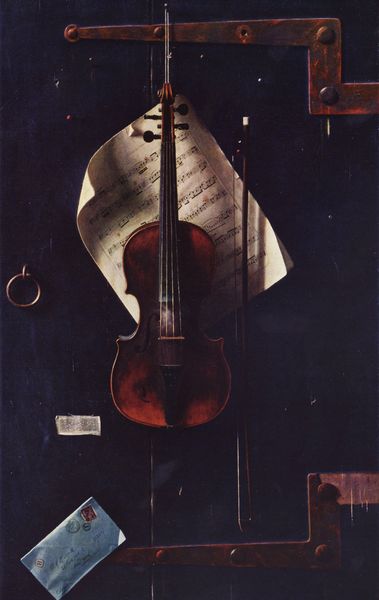
Titel: Die alte Violine
Künstler: William Michael Harnett
Standort: Cincinnati (Ohio)
Institution: Collection Ch. Williams
Schlagwörter: blau, dunkel, schatten, weiß, ocker, braun, hell, holz, licht, schwarz, tür, rot, beige, wand, barock, holland, niederlande, blatt, musik, stilleben, stillleben, ton, schrift, papier, ecke, bogen, noten, linien, latten, material, spielen, glanz, lesen, musizieren, notenblatt, notenblätter, bretter, holzrahmen, nagel, nägel, nieten, ring, assemblage, collage, tor, rechtecke, griff, schild, zettel, plastisch, text, stempel, umschlag, flecken, geige, saite, violine, brief, briefmarke, briefumschlag, scharnier, picasso, saiten, beschlag, knick, beschläge, öffnen, trompe l'eil, post, klang, adresse, riss, bleu, rost, borgen, rechte winkel, braque, platik, klopfer, marke, augentäuschung, türblatt, rostig, couvert, pinnwand, ebogen, stimmen, tromp lieu, aufgebogeng, eseslohr, gerostet, hogstraten, metallring, porto, türzieher